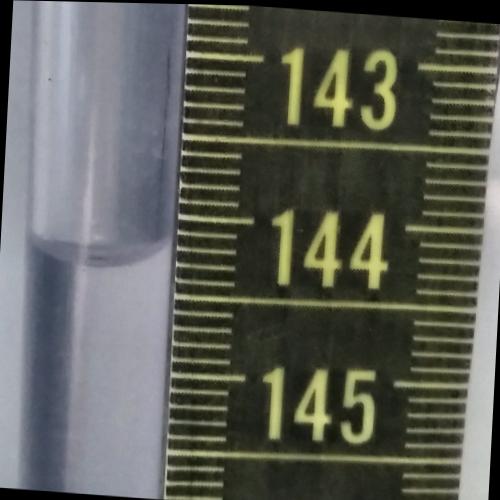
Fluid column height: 144.3 cm